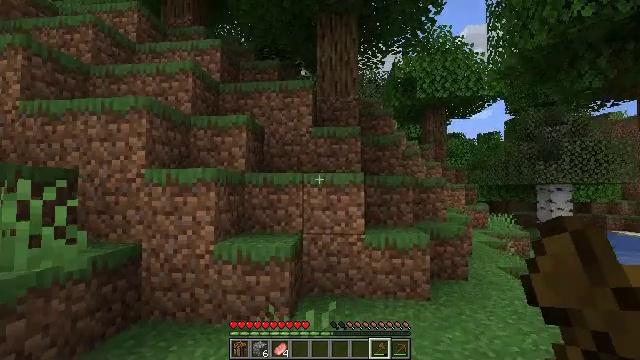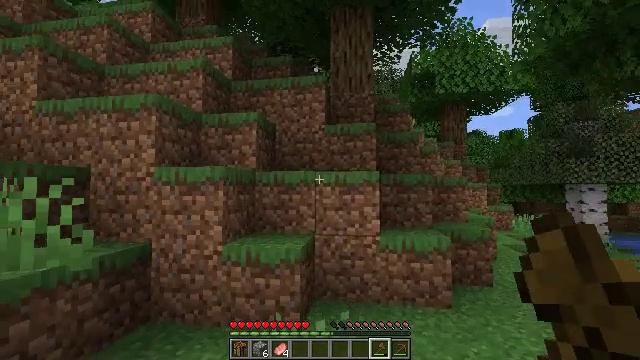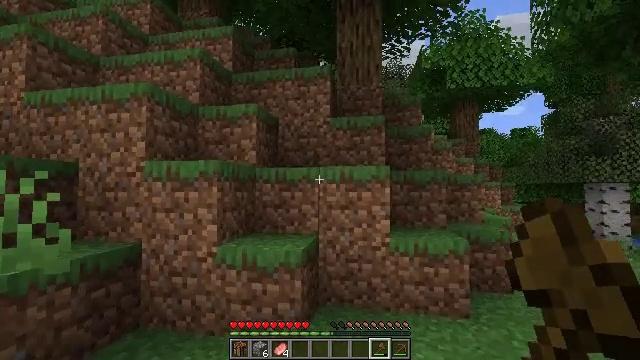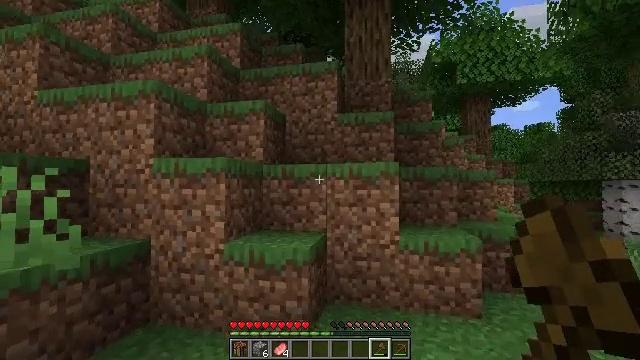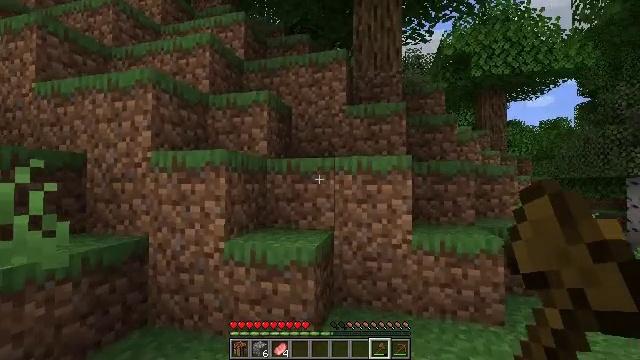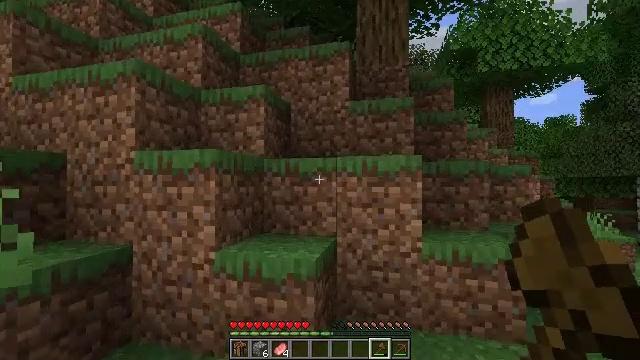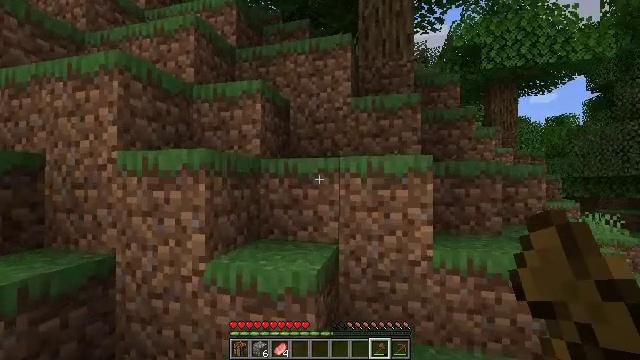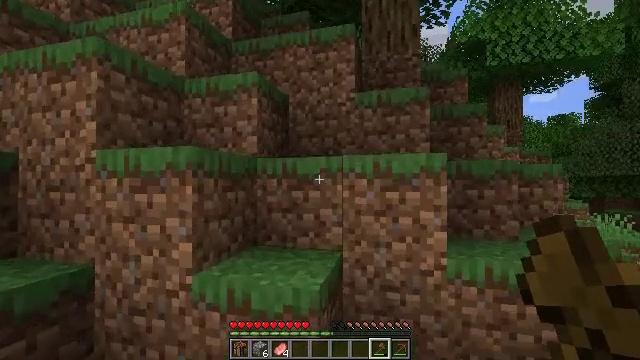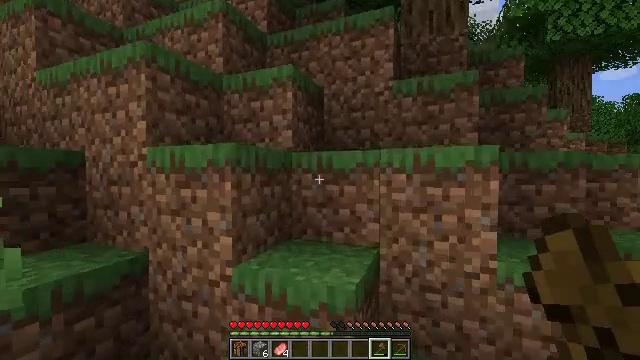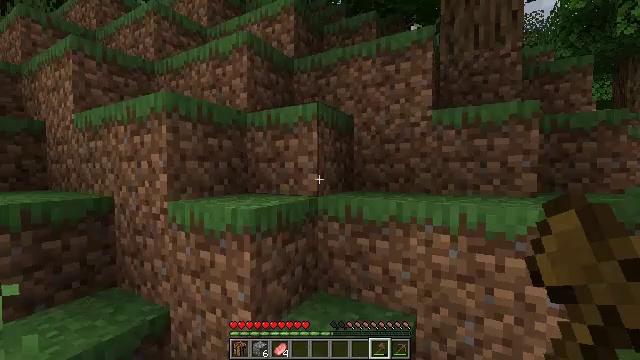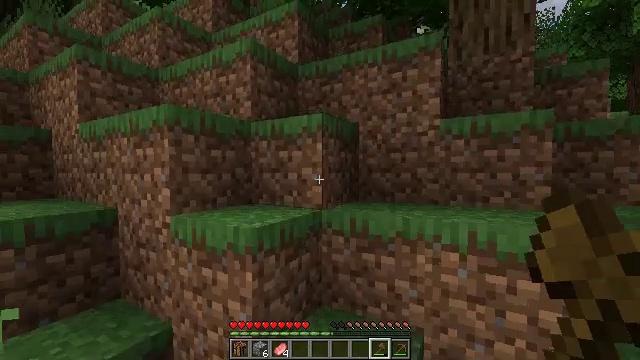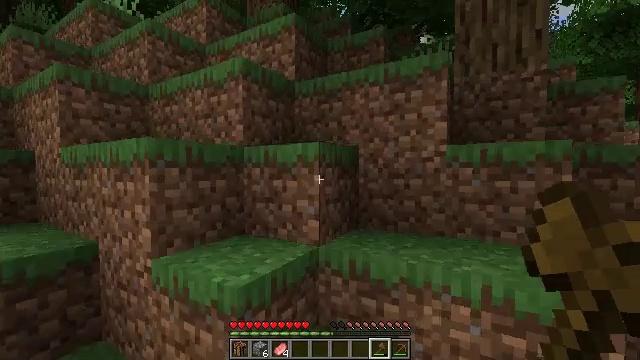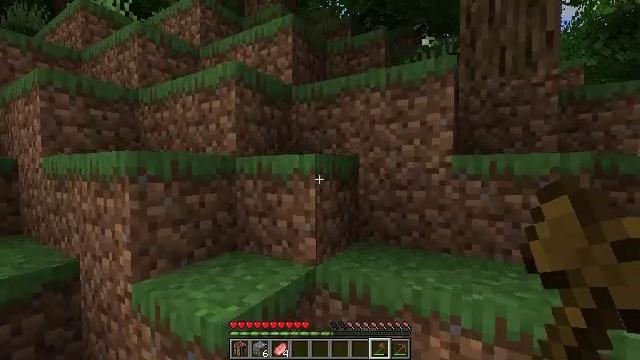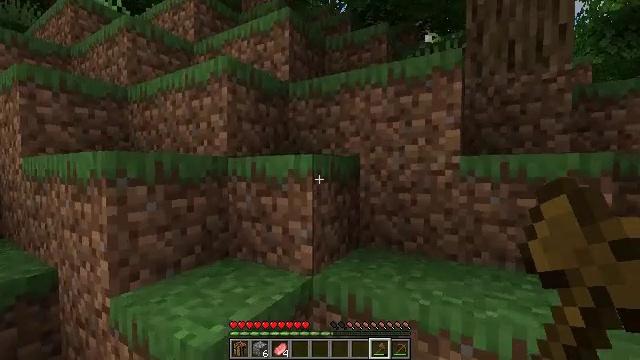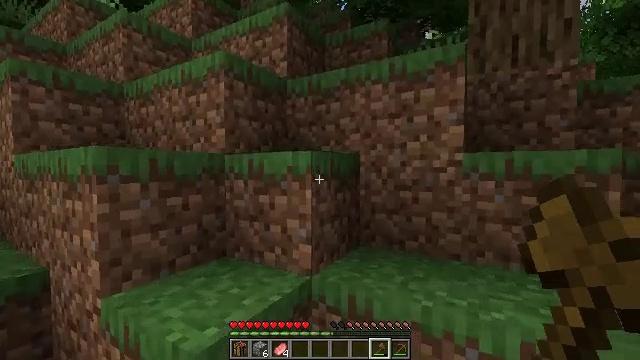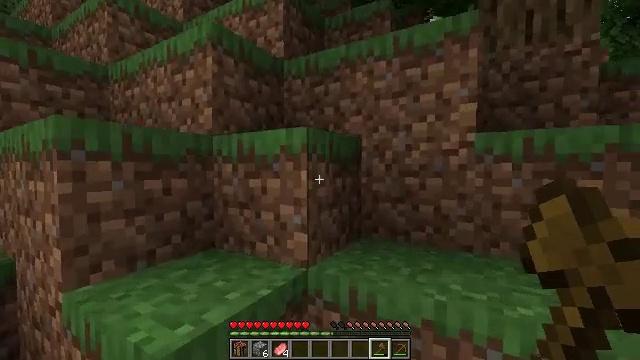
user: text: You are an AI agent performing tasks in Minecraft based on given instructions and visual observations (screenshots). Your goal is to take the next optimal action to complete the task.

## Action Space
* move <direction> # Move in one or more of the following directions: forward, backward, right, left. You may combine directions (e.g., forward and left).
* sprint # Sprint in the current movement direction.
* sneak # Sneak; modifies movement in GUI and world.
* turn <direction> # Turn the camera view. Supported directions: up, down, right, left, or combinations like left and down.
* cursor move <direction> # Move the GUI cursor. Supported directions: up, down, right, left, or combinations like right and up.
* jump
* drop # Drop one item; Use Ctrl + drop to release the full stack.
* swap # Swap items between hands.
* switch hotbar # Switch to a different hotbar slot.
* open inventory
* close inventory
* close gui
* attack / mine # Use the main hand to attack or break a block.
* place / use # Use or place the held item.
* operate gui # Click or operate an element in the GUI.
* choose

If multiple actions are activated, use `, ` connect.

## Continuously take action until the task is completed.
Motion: motion action
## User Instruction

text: Break the block to gather lily of the valley.
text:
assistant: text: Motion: move forward, turn left
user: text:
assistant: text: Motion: move forward, turn left
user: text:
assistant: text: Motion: move forward, turn left
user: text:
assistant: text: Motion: move forward, turn left
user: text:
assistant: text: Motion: move forward
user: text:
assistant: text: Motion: move forward
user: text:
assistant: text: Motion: move forward
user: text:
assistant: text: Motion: move forward, turn left and down, jump
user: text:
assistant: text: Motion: move forward, turn left, jump
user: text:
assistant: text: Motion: move forward, turn left, jump
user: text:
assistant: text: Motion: move forward, jump
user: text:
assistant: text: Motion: move forward
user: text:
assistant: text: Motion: move forward
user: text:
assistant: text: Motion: move forward
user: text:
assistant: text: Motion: move forward
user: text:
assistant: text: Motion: move forward
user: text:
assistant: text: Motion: move forward, jump
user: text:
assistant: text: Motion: move forward, jump
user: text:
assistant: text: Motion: move forward, jump
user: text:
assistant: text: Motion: move forward, jump
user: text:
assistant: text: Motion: move forward, jump
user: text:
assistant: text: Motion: move forward
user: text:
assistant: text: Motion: move forward
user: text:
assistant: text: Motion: move forward
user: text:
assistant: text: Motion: move forward
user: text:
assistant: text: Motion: move forward
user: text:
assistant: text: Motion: move forward
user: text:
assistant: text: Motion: move forward
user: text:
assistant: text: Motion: move forward
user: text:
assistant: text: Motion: no_op